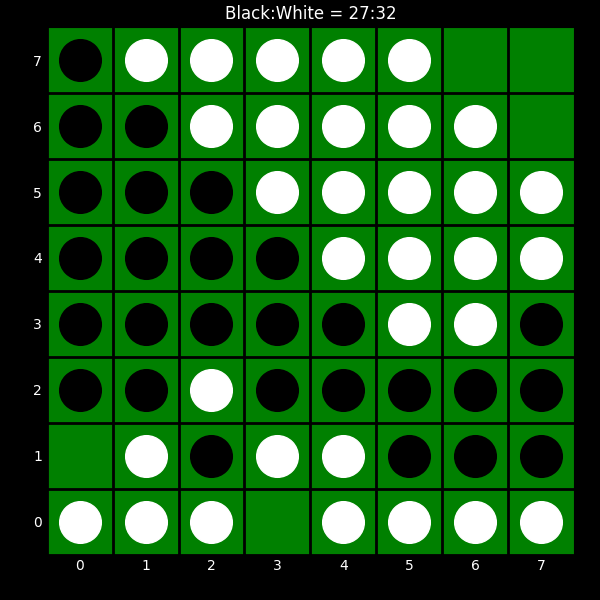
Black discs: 27
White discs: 32